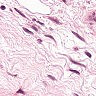
Metastatic tissue present: no